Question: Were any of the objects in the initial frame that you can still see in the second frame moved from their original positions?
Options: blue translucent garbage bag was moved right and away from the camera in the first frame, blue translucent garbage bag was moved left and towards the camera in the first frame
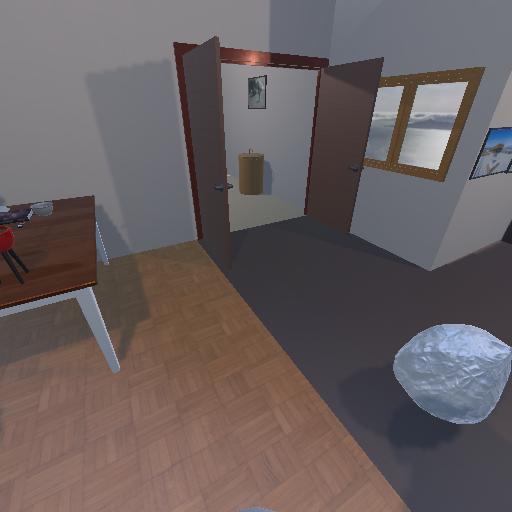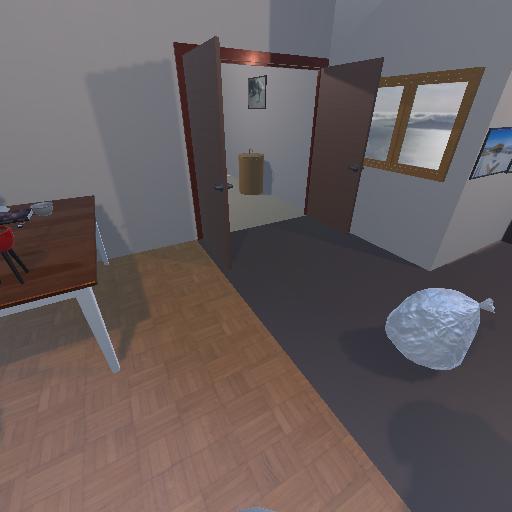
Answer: blue translucent garbage bag was moved right and away from the camera in the first frame